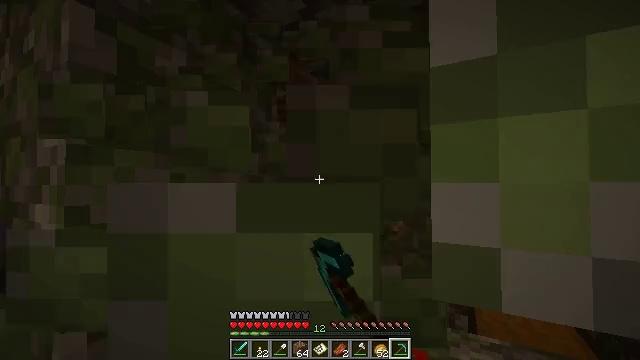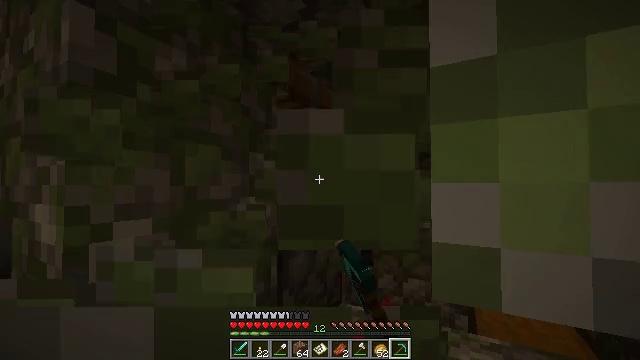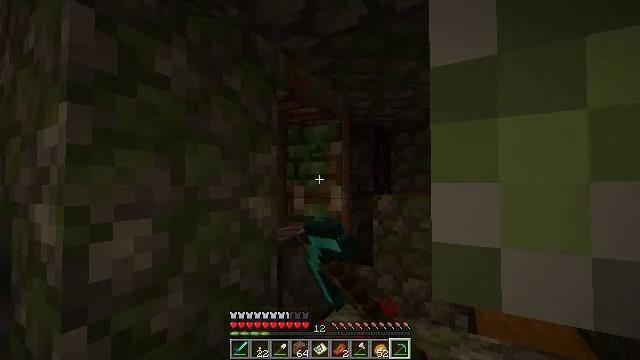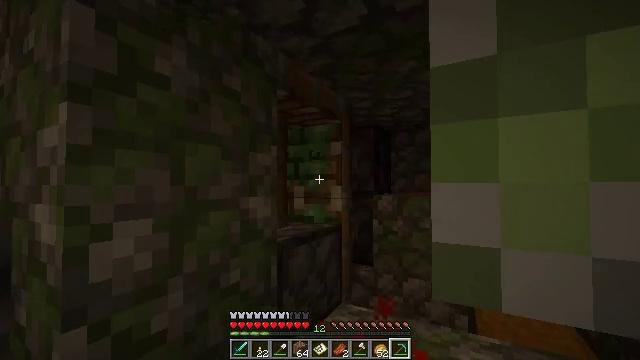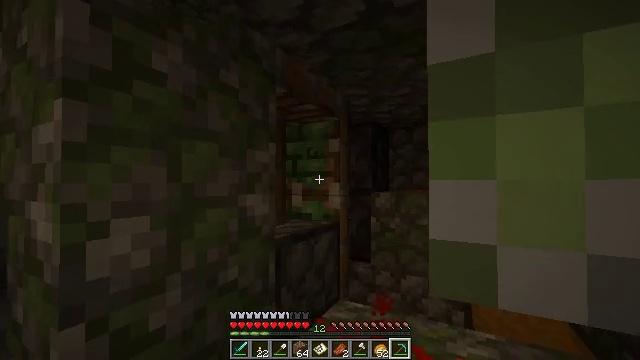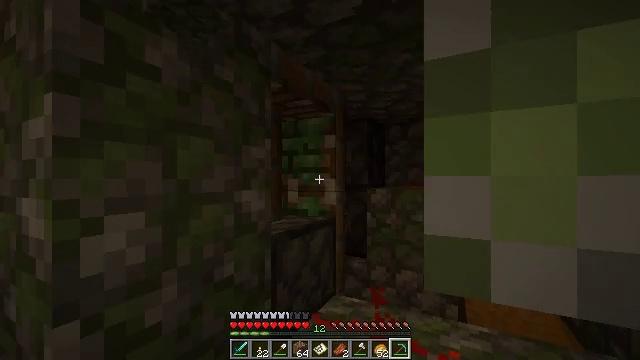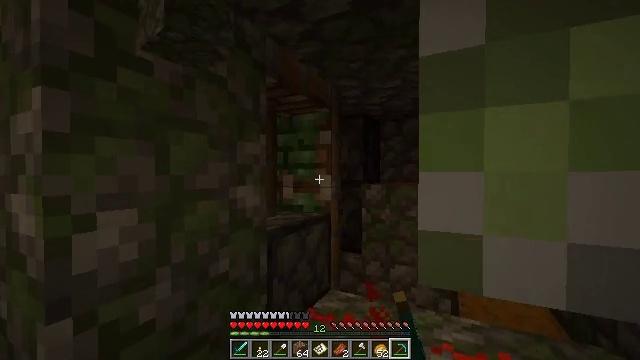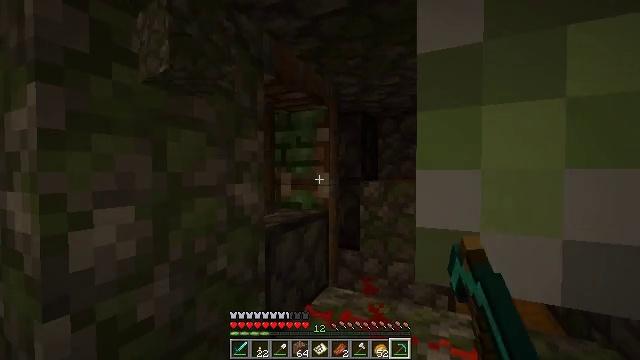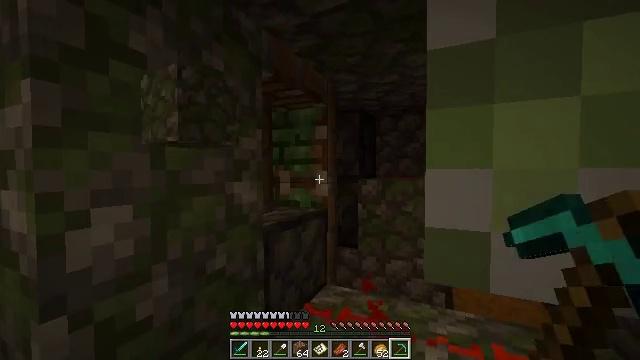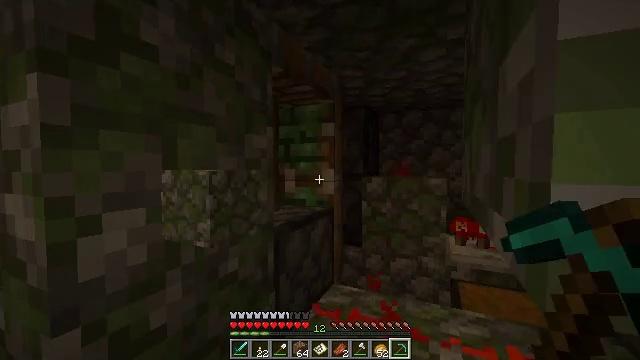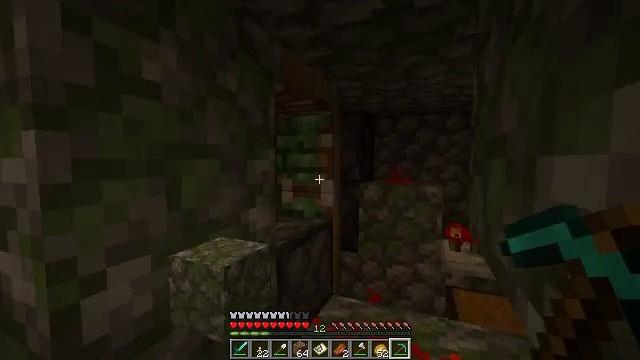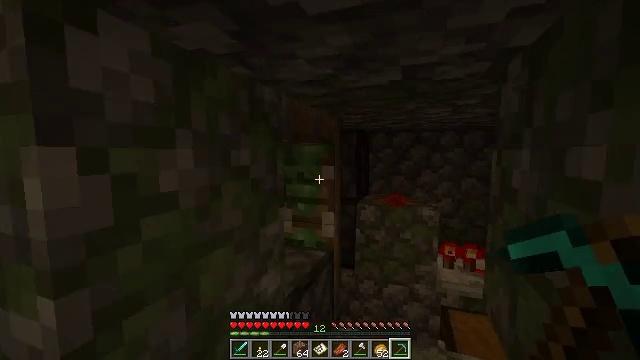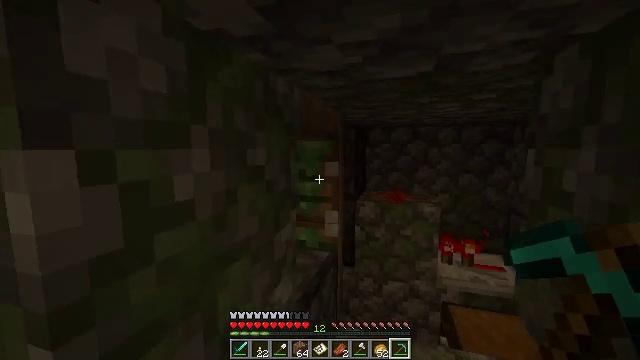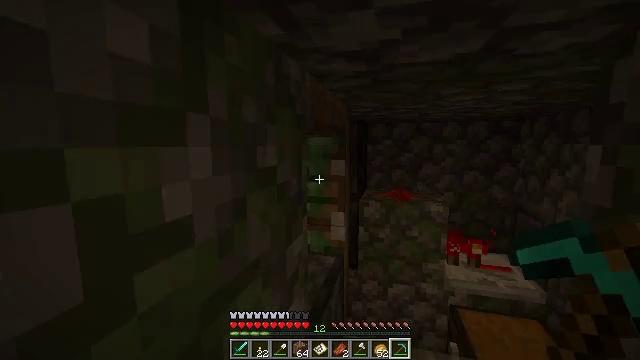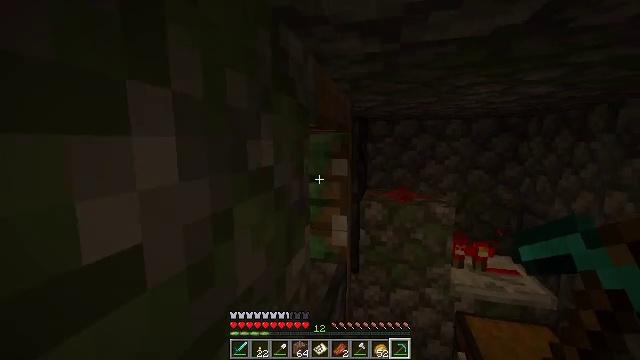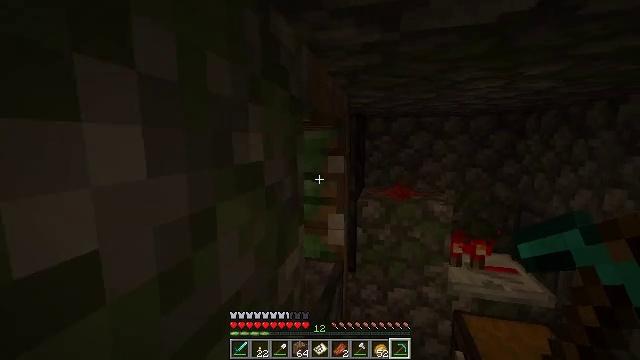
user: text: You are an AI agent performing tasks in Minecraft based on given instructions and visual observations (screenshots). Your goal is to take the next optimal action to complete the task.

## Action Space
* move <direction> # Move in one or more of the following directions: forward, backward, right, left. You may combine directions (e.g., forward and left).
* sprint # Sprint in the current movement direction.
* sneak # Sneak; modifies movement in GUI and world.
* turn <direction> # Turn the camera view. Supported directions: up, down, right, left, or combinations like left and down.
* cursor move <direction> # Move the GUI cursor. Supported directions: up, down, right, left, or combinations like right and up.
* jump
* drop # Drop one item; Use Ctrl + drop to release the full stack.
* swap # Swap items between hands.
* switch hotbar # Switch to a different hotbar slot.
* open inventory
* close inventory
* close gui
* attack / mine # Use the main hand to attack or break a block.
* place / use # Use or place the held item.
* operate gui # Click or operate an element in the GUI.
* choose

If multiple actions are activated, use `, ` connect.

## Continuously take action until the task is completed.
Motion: motion action
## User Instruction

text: Remove and gather vines.
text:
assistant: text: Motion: attack / mine
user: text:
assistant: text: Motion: no_op
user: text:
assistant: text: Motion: no_op
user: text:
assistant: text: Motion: no_op
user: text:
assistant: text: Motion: no_op
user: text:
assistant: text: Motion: turn right
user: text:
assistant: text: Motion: no_op
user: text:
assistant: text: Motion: move forward
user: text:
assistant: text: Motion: move forward and move left
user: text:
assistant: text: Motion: move forward and move left, turn right and down
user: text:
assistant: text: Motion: move forward and move left, turn right and down
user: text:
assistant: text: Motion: move forward, turn right and down
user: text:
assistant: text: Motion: move forward, turn right
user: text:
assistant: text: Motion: no_op
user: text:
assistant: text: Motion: no_op
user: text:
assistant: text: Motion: no_op
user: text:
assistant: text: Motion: no_op
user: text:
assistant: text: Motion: no_op
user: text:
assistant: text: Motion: no_op
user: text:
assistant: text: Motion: move right
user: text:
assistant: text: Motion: move right
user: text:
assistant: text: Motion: move right, turn left
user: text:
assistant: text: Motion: move right, turn left and down
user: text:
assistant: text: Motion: move right, turn left and down
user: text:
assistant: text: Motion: move right, turn left
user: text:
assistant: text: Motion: move right, turn left
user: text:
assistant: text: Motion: turn left
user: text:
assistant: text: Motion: turn left
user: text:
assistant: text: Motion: turn left
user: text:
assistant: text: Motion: no_op